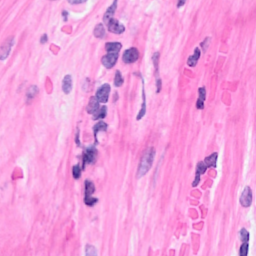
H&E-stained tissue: Breast